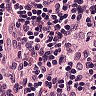
Metastatic tissue present: no